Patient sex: M
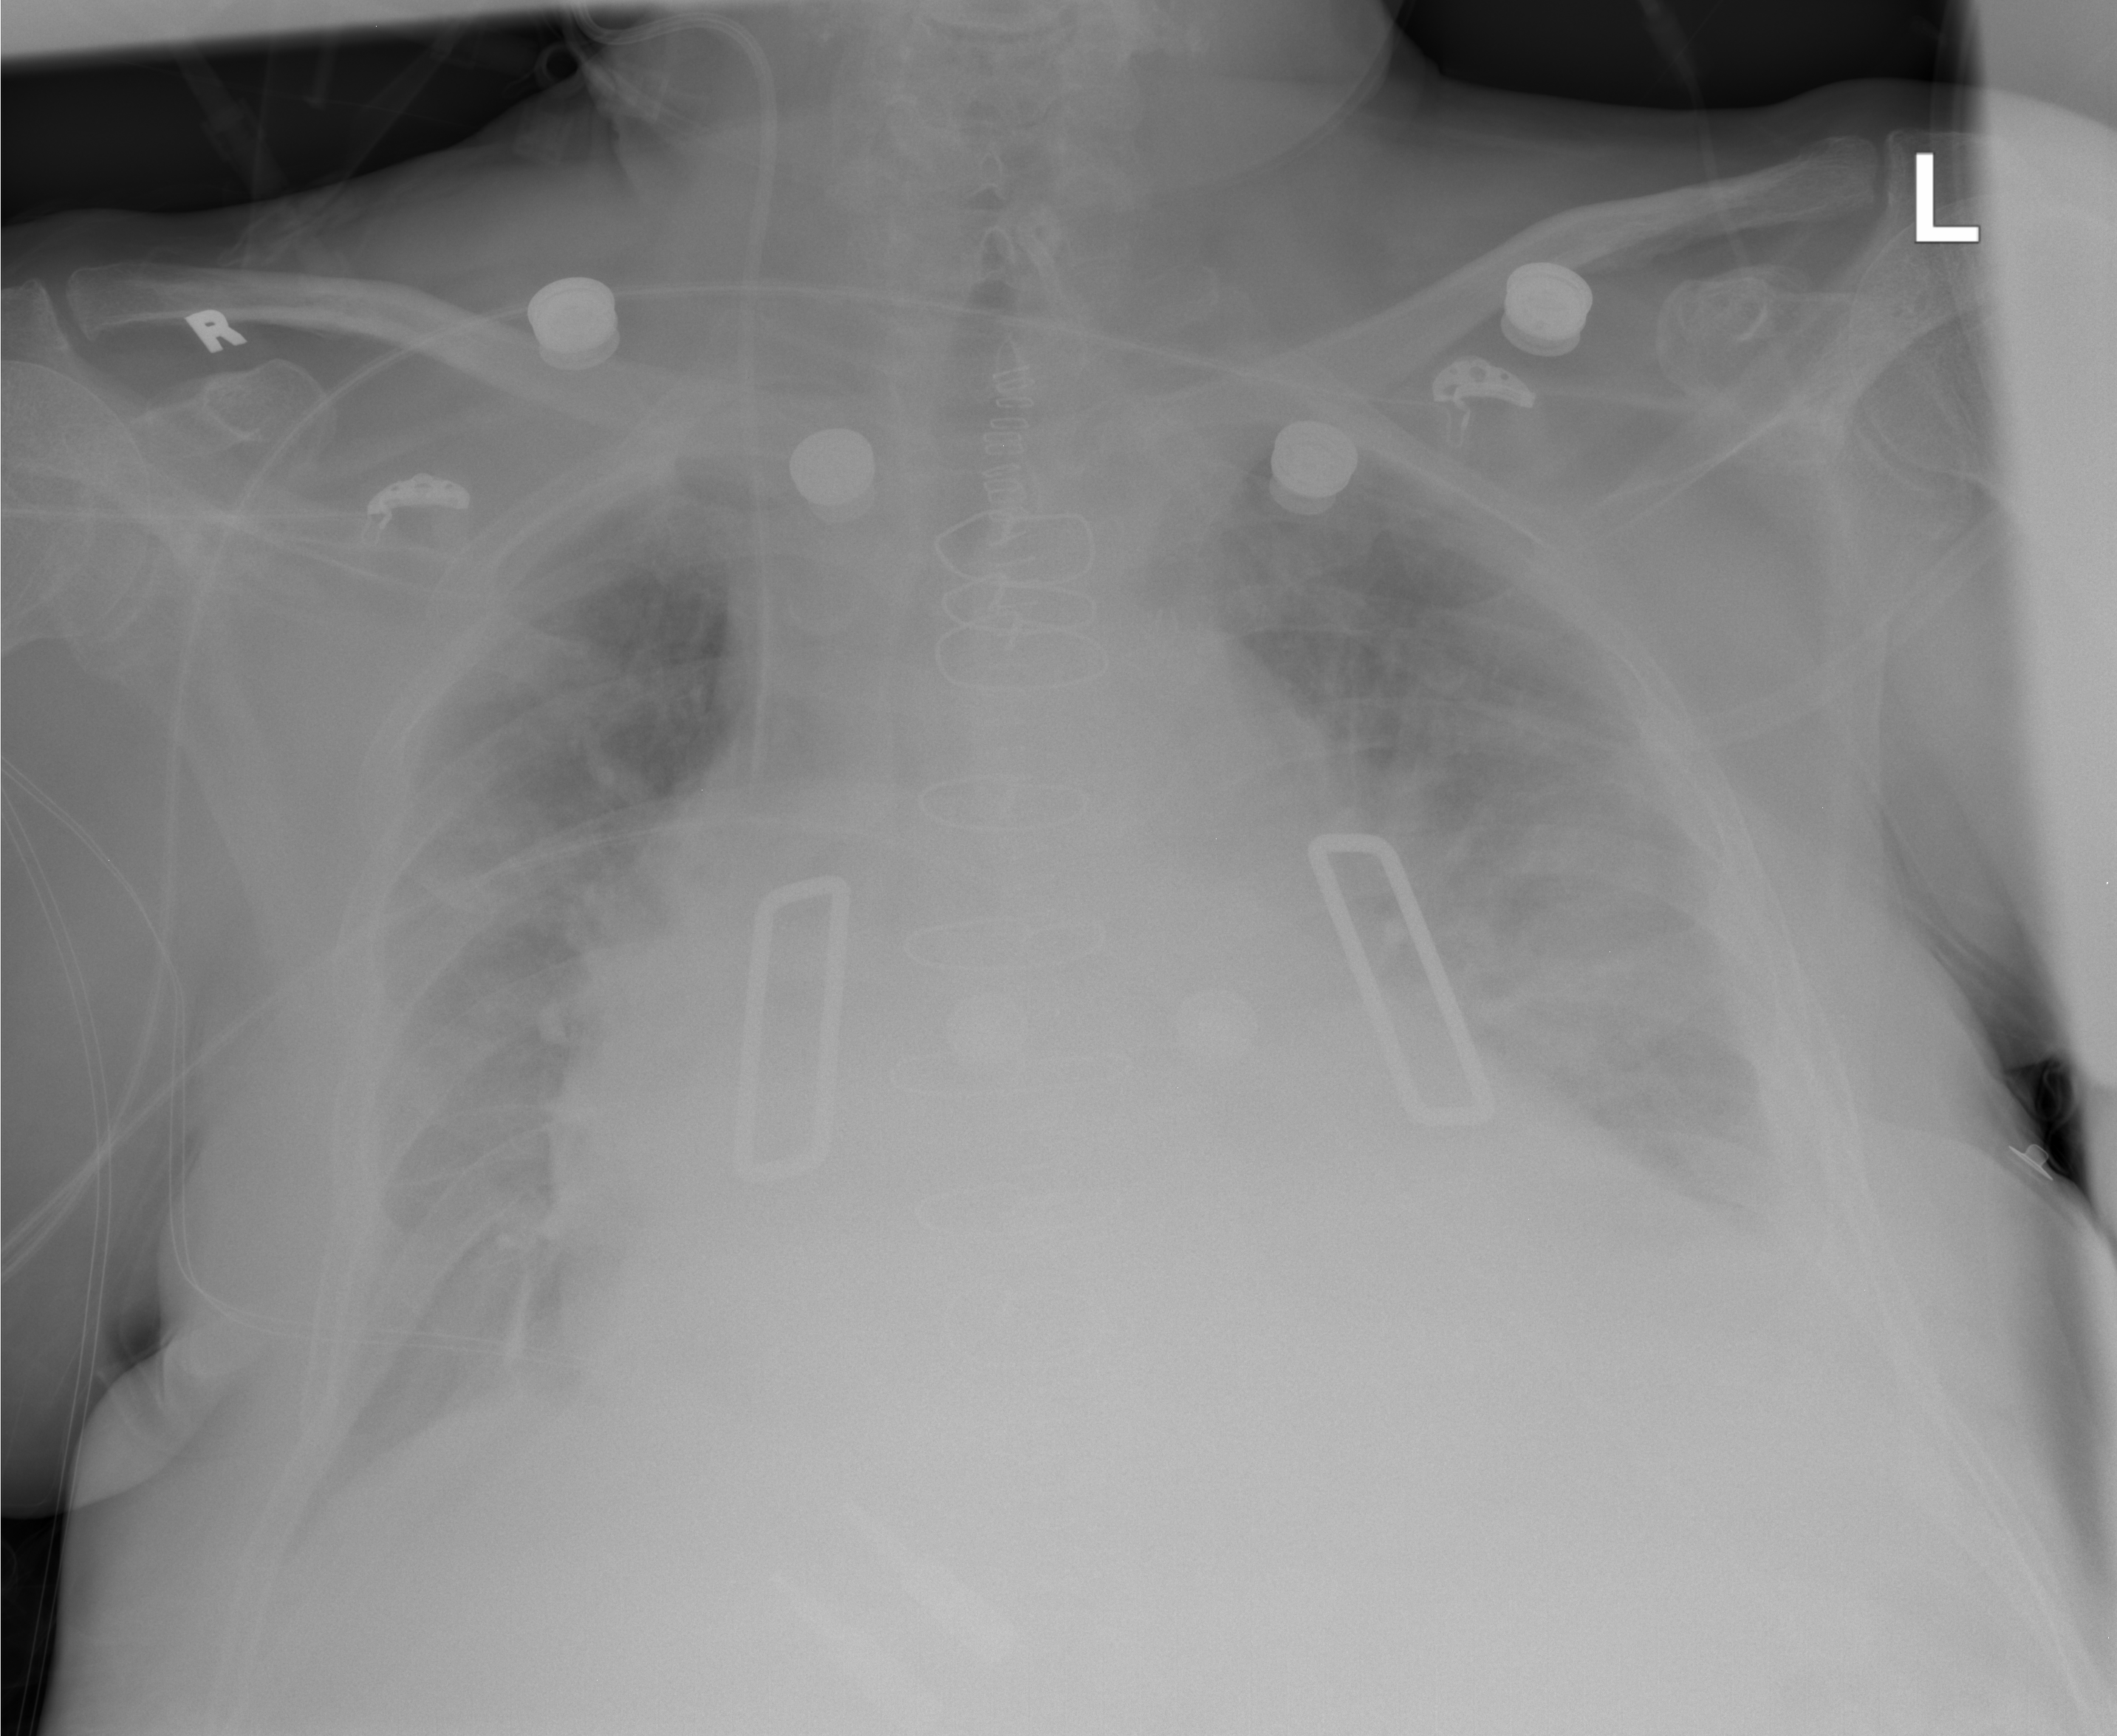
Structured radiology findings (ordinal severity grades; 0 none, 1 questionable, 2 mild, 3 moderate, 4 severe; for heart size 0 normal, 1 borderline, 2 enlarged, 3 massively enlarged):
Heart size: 2
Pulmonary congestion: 2
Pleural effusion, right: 0
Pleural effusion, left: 2
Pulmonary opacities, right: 0
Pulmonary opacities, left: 0
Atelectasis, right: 1
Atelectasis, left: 2